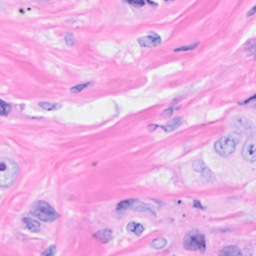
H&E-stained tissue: Breast